Question: So, my CoreData graphical editor style "Graph", was working ok before,
now if I check something on the graphical editor, go to another file, and come back again,
I find all my entities on top of each other... I organise them, go to other file, come back and again on top of each other!

So whats going on, how to fix this annoying thing? thx!
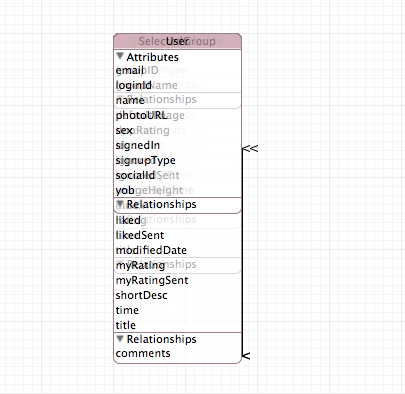
Answer: Drag the entities away from each other and save the file.